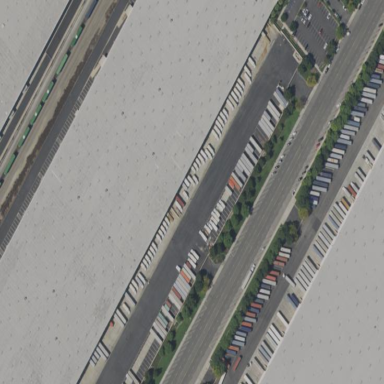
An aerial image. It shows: Warehouse.